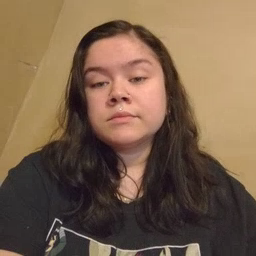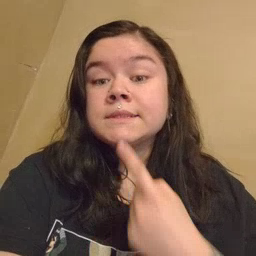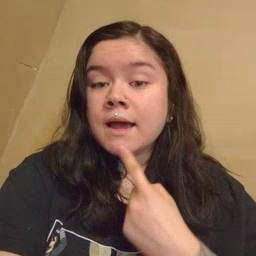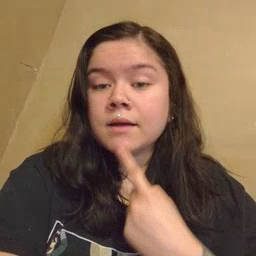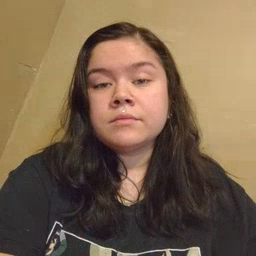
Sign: say